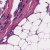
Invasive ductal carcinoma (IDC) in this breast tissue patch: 1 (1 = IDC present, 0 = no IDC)